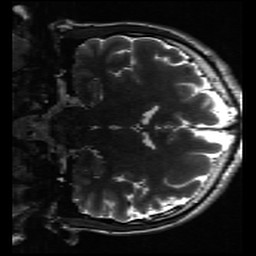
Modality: inplaneT2
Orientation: coronal